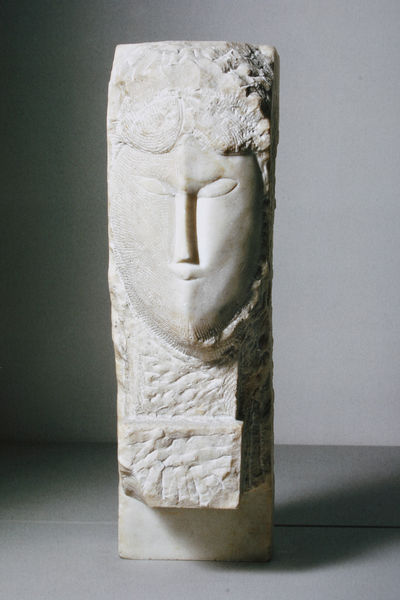
Titel: Tête de femme, Frauenkopf
Künstler: Amedeo Modigliani
Standort: Paris
Institution: Centre Pompidou, Musée National d'Art Moderne
Schlagwörter: gestein, kopf, mann, schatten, weiß, braun, frau, frisur, grau, haar, hell, licht, marmor, mund, nase, stirn, säule, muster, bart, wand, augen, böse, gesicht, mensch, sockel, stein, porträt, auge, figur, haare, augenbrauen, kinn, lippen, locken, oval, skulptur, statue, relief, wangen, spuren, abstrakt, modern, ausdruck, spitz, schmal, brauen, büste, grimmig, bildhauerei, glatt, plastik, poliert, steinmetz, wange, geschlossen, hoch, foto, fotografie, photographie, roh, antike, eckig, pfahl, oberfläche, verkniffen, schematisch, photo, struktur, griechenland, museum, block, unfertig, gemeißelt, standbild, bossierung, stele, skultur, non finito, mesch, halbrelief, szein, brancusi, bearbeitung, meditativ, modigliani, bzeska, gaudier bzeska, gemeiselt, infinito, unbehauen, spitzig, nasee, halrelief, in sich versunken, scharfkantig, musetr